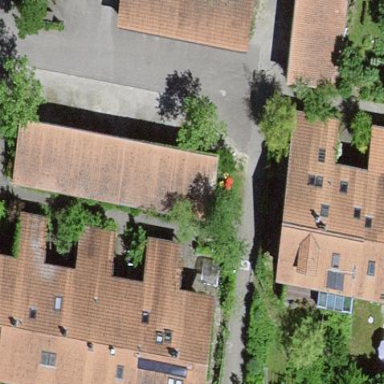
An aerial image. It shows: View of roof of building.